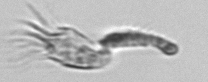
Label: Tontonia_appendiculariformis